Field crop: maize
Growth stage: 2
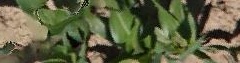
Species: maize